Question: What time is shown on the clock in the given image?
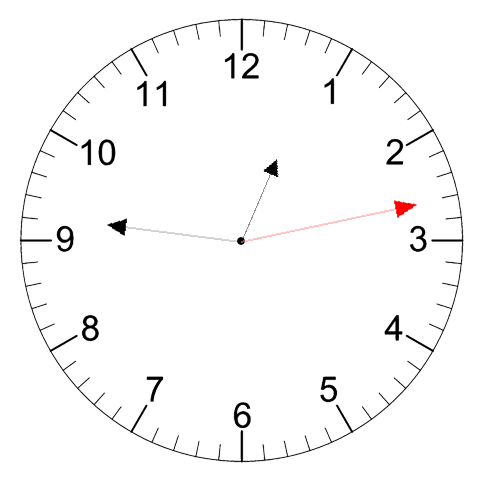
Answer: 12:46:13